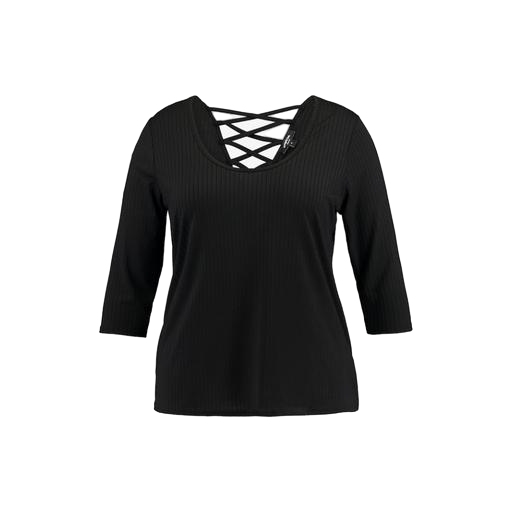
black plus size strappy top, black plus size printed t-shirt only macy, black three-quarter-sleeve top only macy, white background